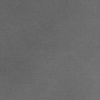
Label: dusty